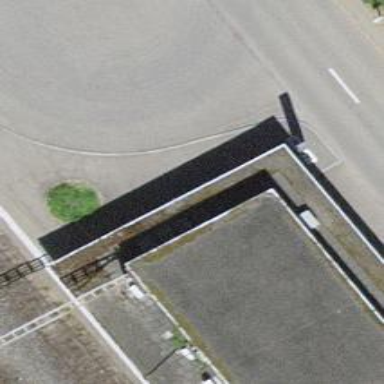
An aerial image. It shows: Bus stop with platform for public transport.